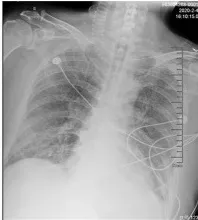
Serial chest radiographs. At ICU admission.
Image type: radiology (x_ray)